Question: I need to add a "done" button to my date picker like in this image:

This is my code:
'''
-(IBAction)chooseDate:(id)sender{
self.datepicker= [[UIDatePicker alloc] initWithFrame:CGRectMake(0, 0, 320, 216)];
self.datepicker.datePickerMode = UIDatePickerModeDate;
datepicker.backgroundColor = Rgb2UIColor(52, 170, 220);
[self.btnDone
addTarget:self
action:@selector(SetDatePickerTime:)
forControlEvents:UIControlEventTouchDown];
[self.view addSubview:self.datepicker];
}
'''
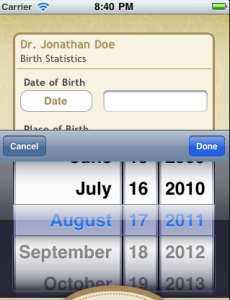
Answer: Create a date picker, then add it as the input view of the field in question ('self.fieldInQuestion.inputView = datePicker'). Next, create a 'UIToolBar' (height 44) with 'UIBarButton' Item on it with the title "Done", target of self, and a selector (ex. @selector(done)). Add this as the input accessory view of the same field you made the date picker an input view for ('self.fieldInQuestion.inputAccessoryView = UIToolbarInstance'). In the selector method (-(void)done in the example above), make sure you use [self.fieldInQuestion resignFirstResponder] and it will dismiss it.